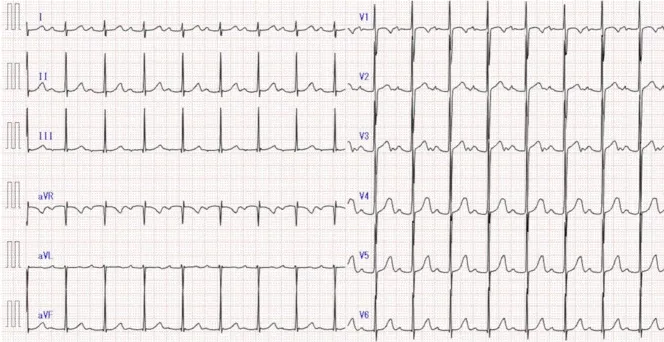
First-degree atrioventricular block detected on electrocardiography at the 1-year follow-up of Kawasaki disease.
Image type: electrography (ekg)